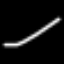
Label: line